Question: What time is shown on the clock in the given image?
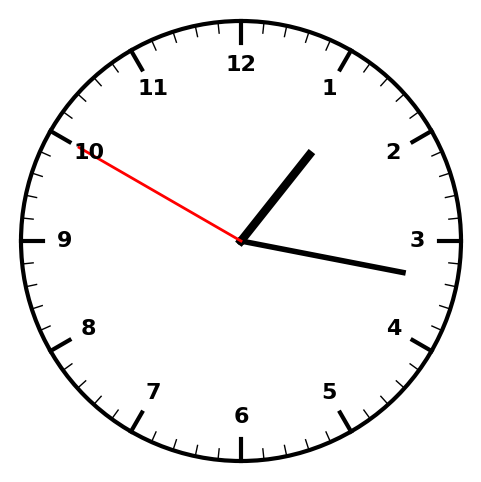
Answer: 01:16:50